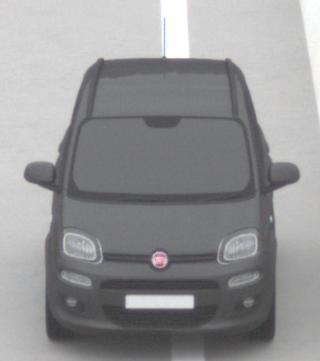
Make: Fiat
Model: Panda 1.2 8V
Detailed model: Panda (312)
Model produced from: 2013/02
Model produced until: 2013/12
Doors: 5
Color: gray
Road condition: dry road
Daytime: midday
Contrast: low contrast